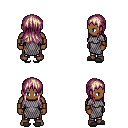
a pixel art fantasy rpg character, male body template, human, dark skin, chain mail, metal pants, white blonde unkempt hairstyle, leather bracers, gray slippers, four views (front, back, left, right), 2x2 character sprite sheet, small pixel art, hard edges, no anti-aliasing